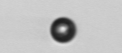
Label: bead